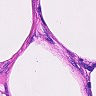
Metastatic tissue present: no